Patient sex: F
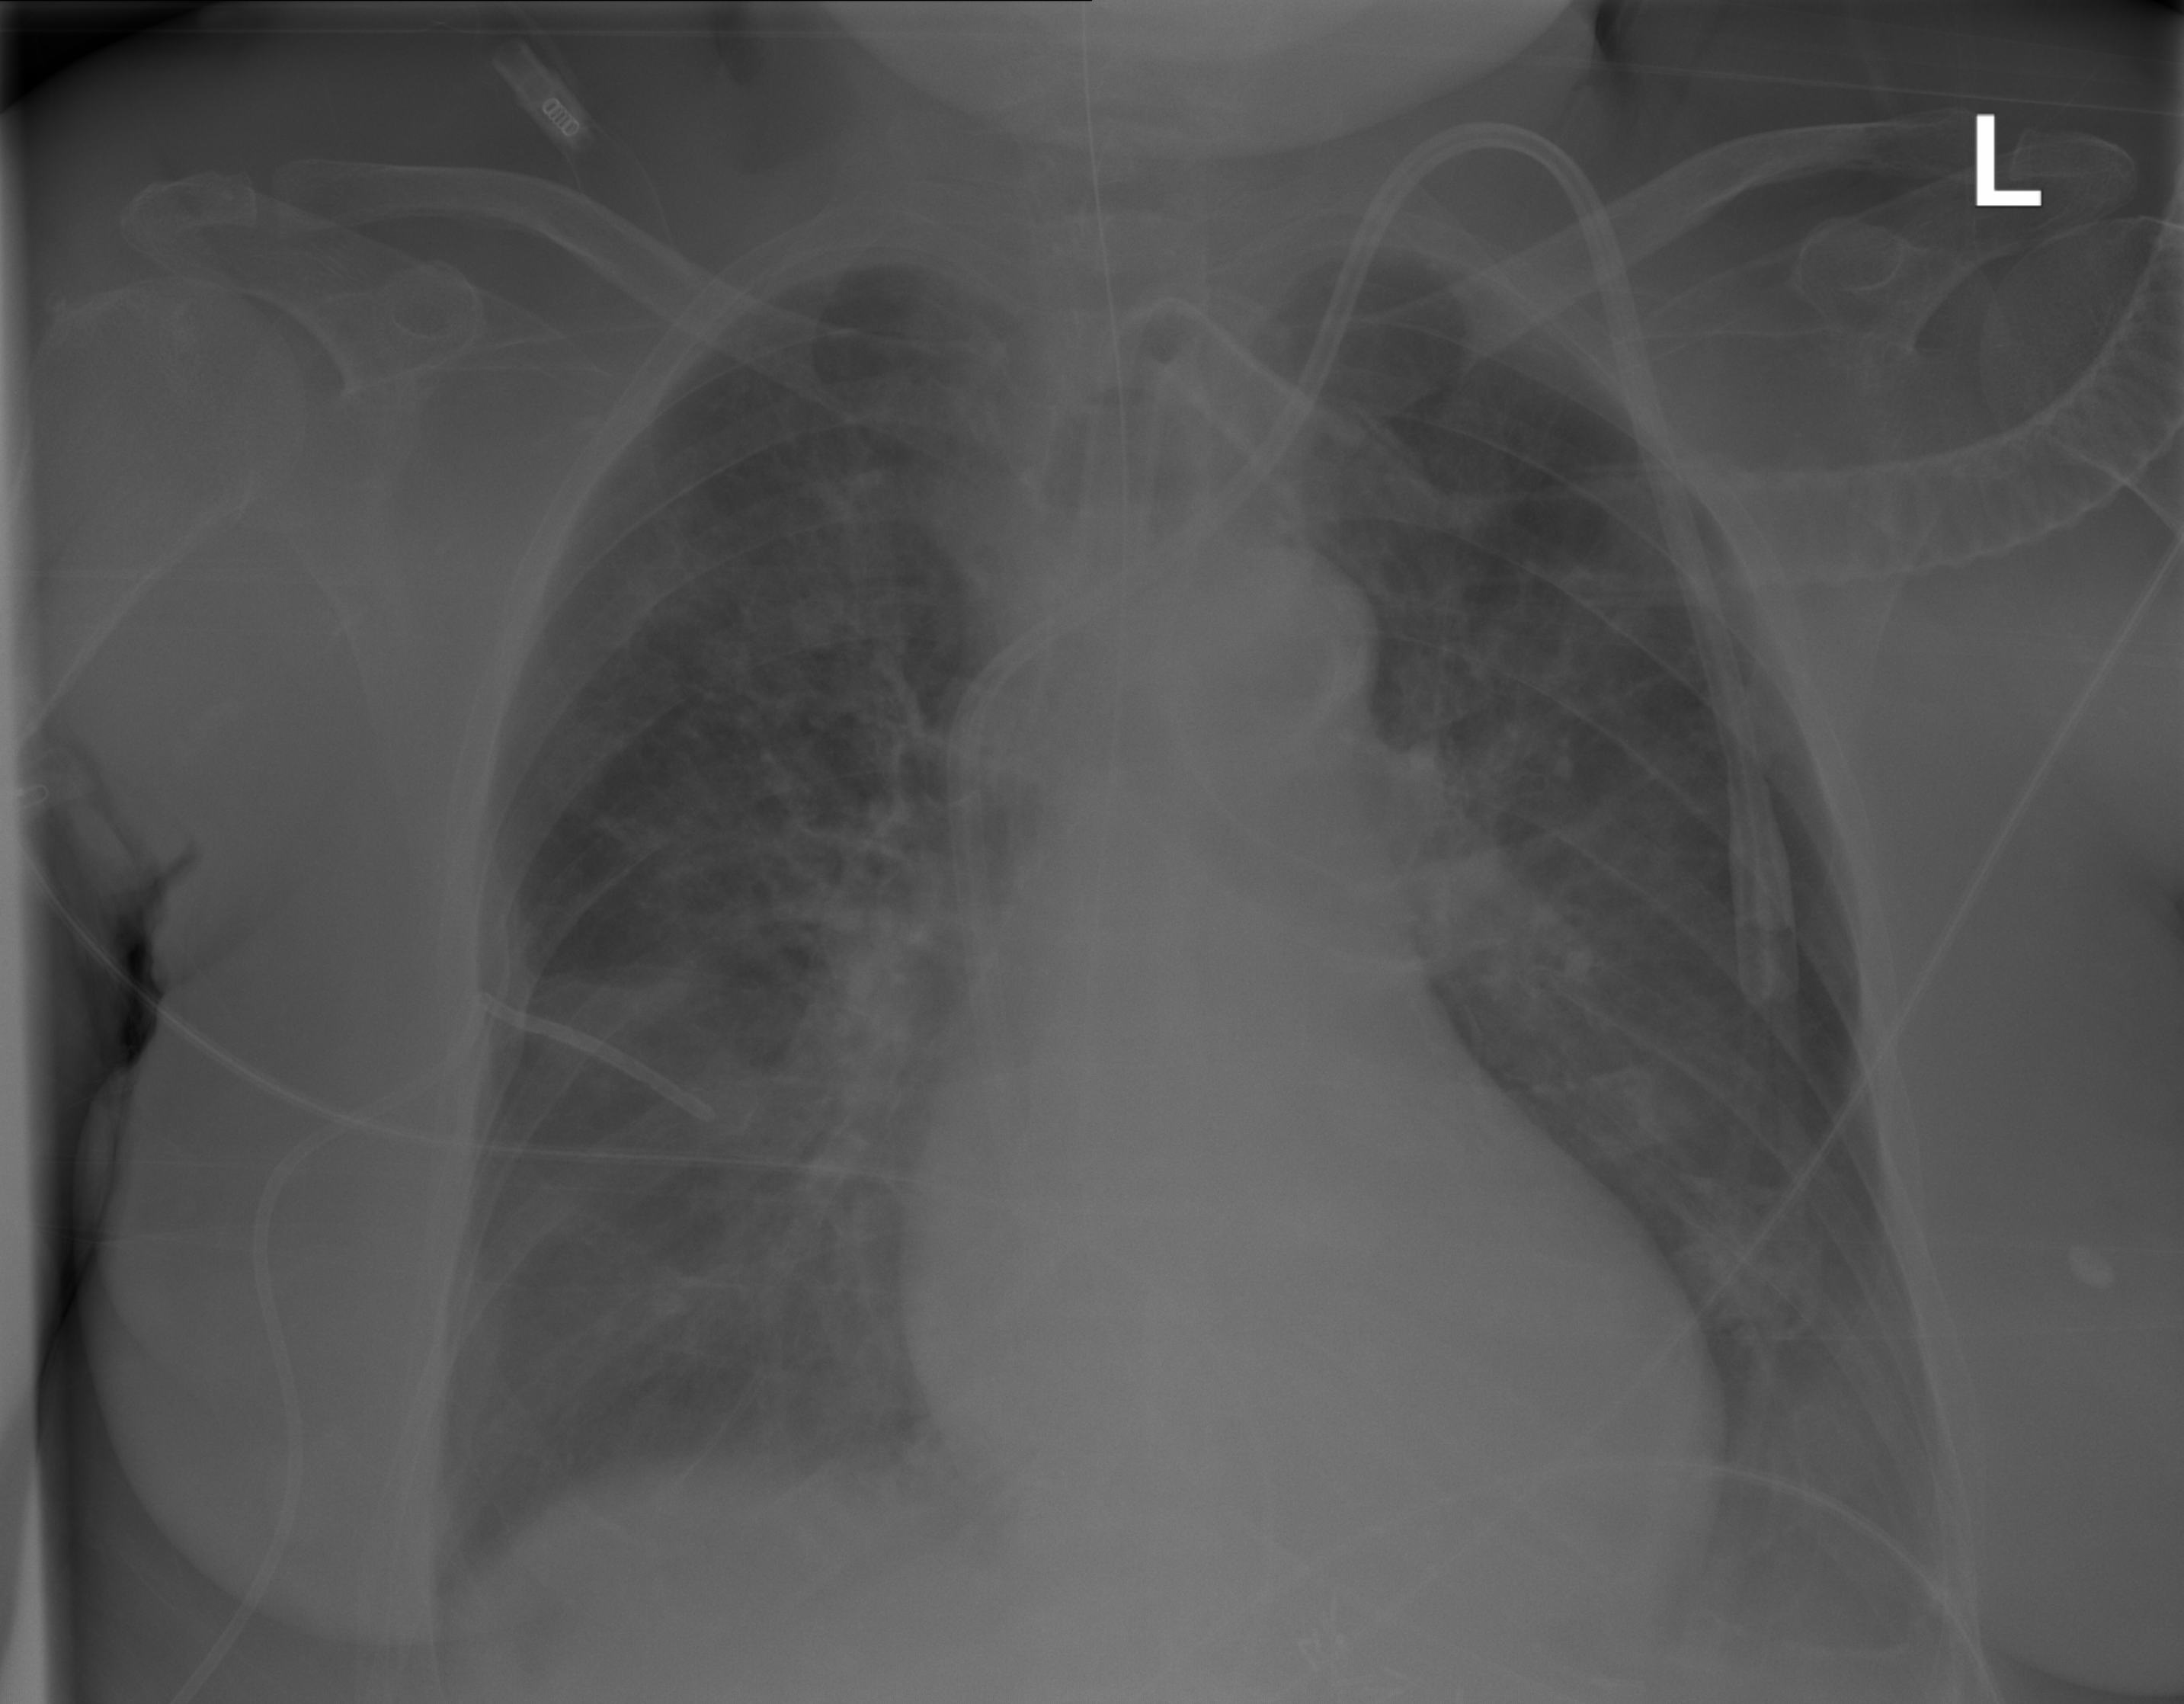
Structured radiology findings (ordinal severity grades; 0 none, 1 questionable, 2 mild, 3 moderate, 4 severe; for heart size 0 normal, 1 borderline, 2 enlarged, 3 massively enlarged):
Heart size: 0
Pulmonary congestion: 0
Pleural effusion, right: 1
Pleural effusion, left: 2
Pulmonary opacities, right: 2
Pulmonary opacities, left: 2
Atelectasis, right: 3
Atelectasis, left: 3